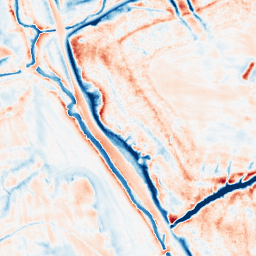
Category: classical
Decomposition family: gaussian
Decomposition parameters: sigma: 5
Upsampling method: sinc_hamming
Upsampling parameters: scale: 8
kernel_size: 16
Upsampling scale: 8